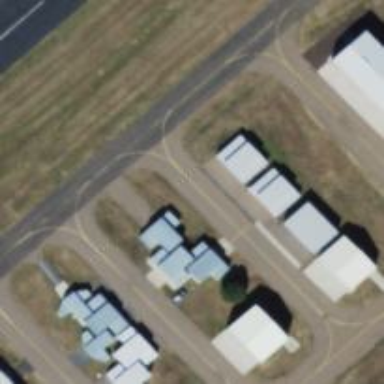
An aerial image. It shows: View of taxiway at the airport.